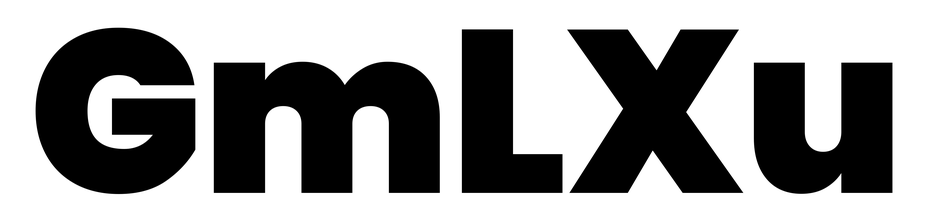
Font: Poppins-Black